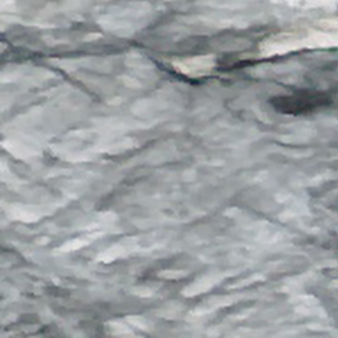
Label: other